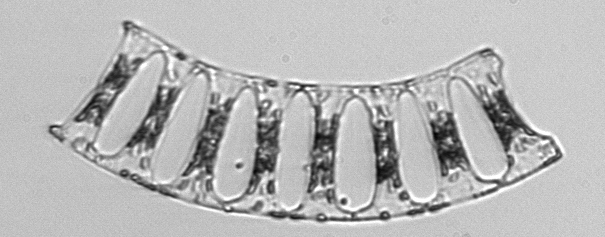
Label: Eucampia